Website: bh-photo
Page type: billing-address
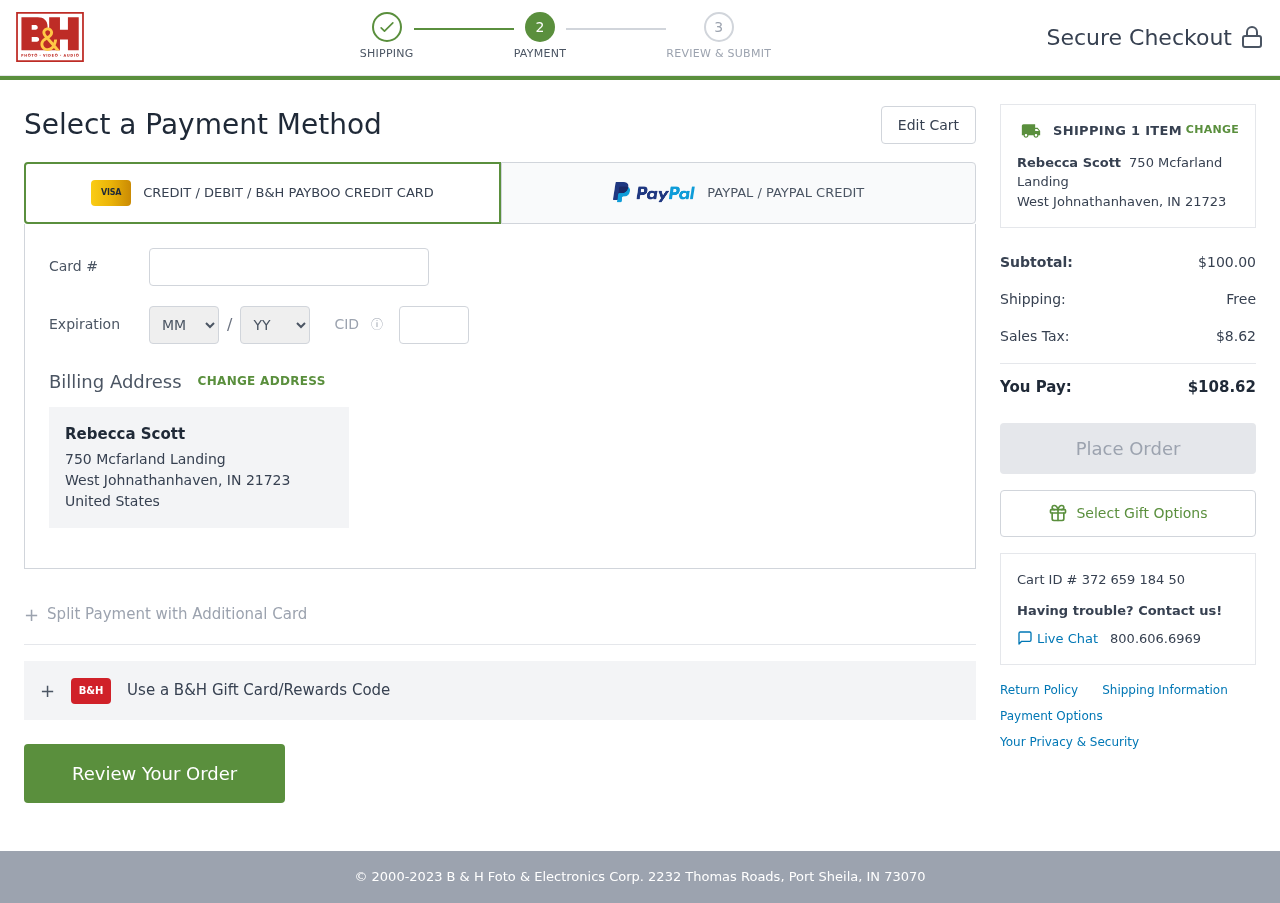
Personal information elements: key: PII_CARD_CVV
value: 317
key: PII_CARD_EXPIRY_MONTH
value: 06
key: PII_CARD_EXPIRY_YEAR
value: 28
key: PII_CARD_NUMBER
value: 4463 2633 1057 6380
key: PII_CITY_STATE_ZIP
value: West Johnathanhaven, IN 21723
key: PII_COUNTRY
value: United States
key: PII_FULLNAME
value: Rebecca Scott
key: PII_STREET
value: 750 Mcfarland Landing
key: PII_FULLNAME2
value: Rebecca Scott
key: PII_CITY
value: West Johnathanhaven
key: PII_STATE_ABBR
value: IN
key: PII_POSTCODE
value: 21723
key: PII_POSTCODE_FULL
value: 21723
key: PII_CITY_STATE
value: West Johnathanhaven, IN
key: PII_POSTCODE_NUMERIC
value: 21723
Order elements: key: ORDER_NUM_ITEMS
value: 1
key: ORDER_SUBTOTAL
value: $100.00
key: ORDER_SHIPPING_COST
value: Free
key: ORDER_TAX
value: $8.62
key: ORDER_TOTAL
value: $108.62
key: ORDER_ID
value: Cart ID # 372 659 184 50